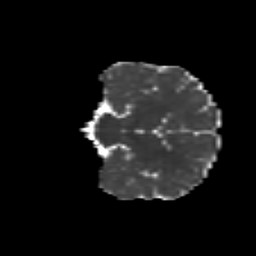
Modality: MD
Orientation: coronal
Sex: male
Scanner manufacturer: siemens
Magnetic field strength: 3 T
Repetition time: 5 s
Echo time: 0.071 s